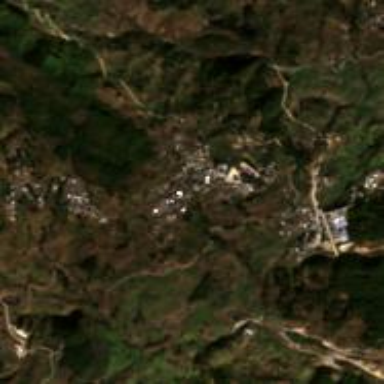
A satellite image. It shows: Ethnic township within town.